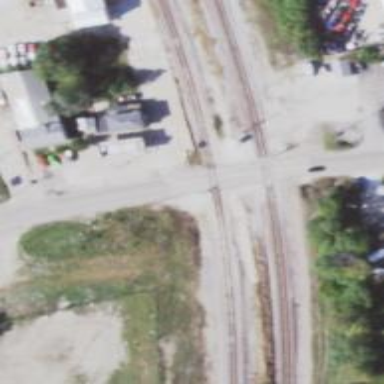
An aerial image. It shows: Level crossing along the railway.